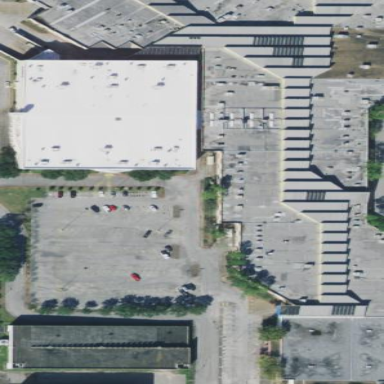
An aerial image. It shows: Mall building.